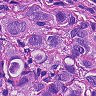
Metastatic tissue present: yes